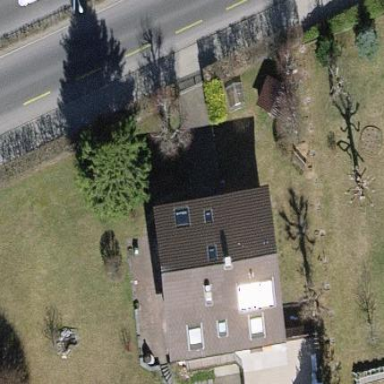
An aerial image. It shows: Detached building with gabled roof.